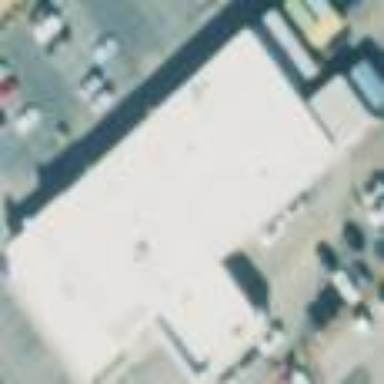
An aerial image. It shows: Commercial building housing car shop.